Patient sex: F
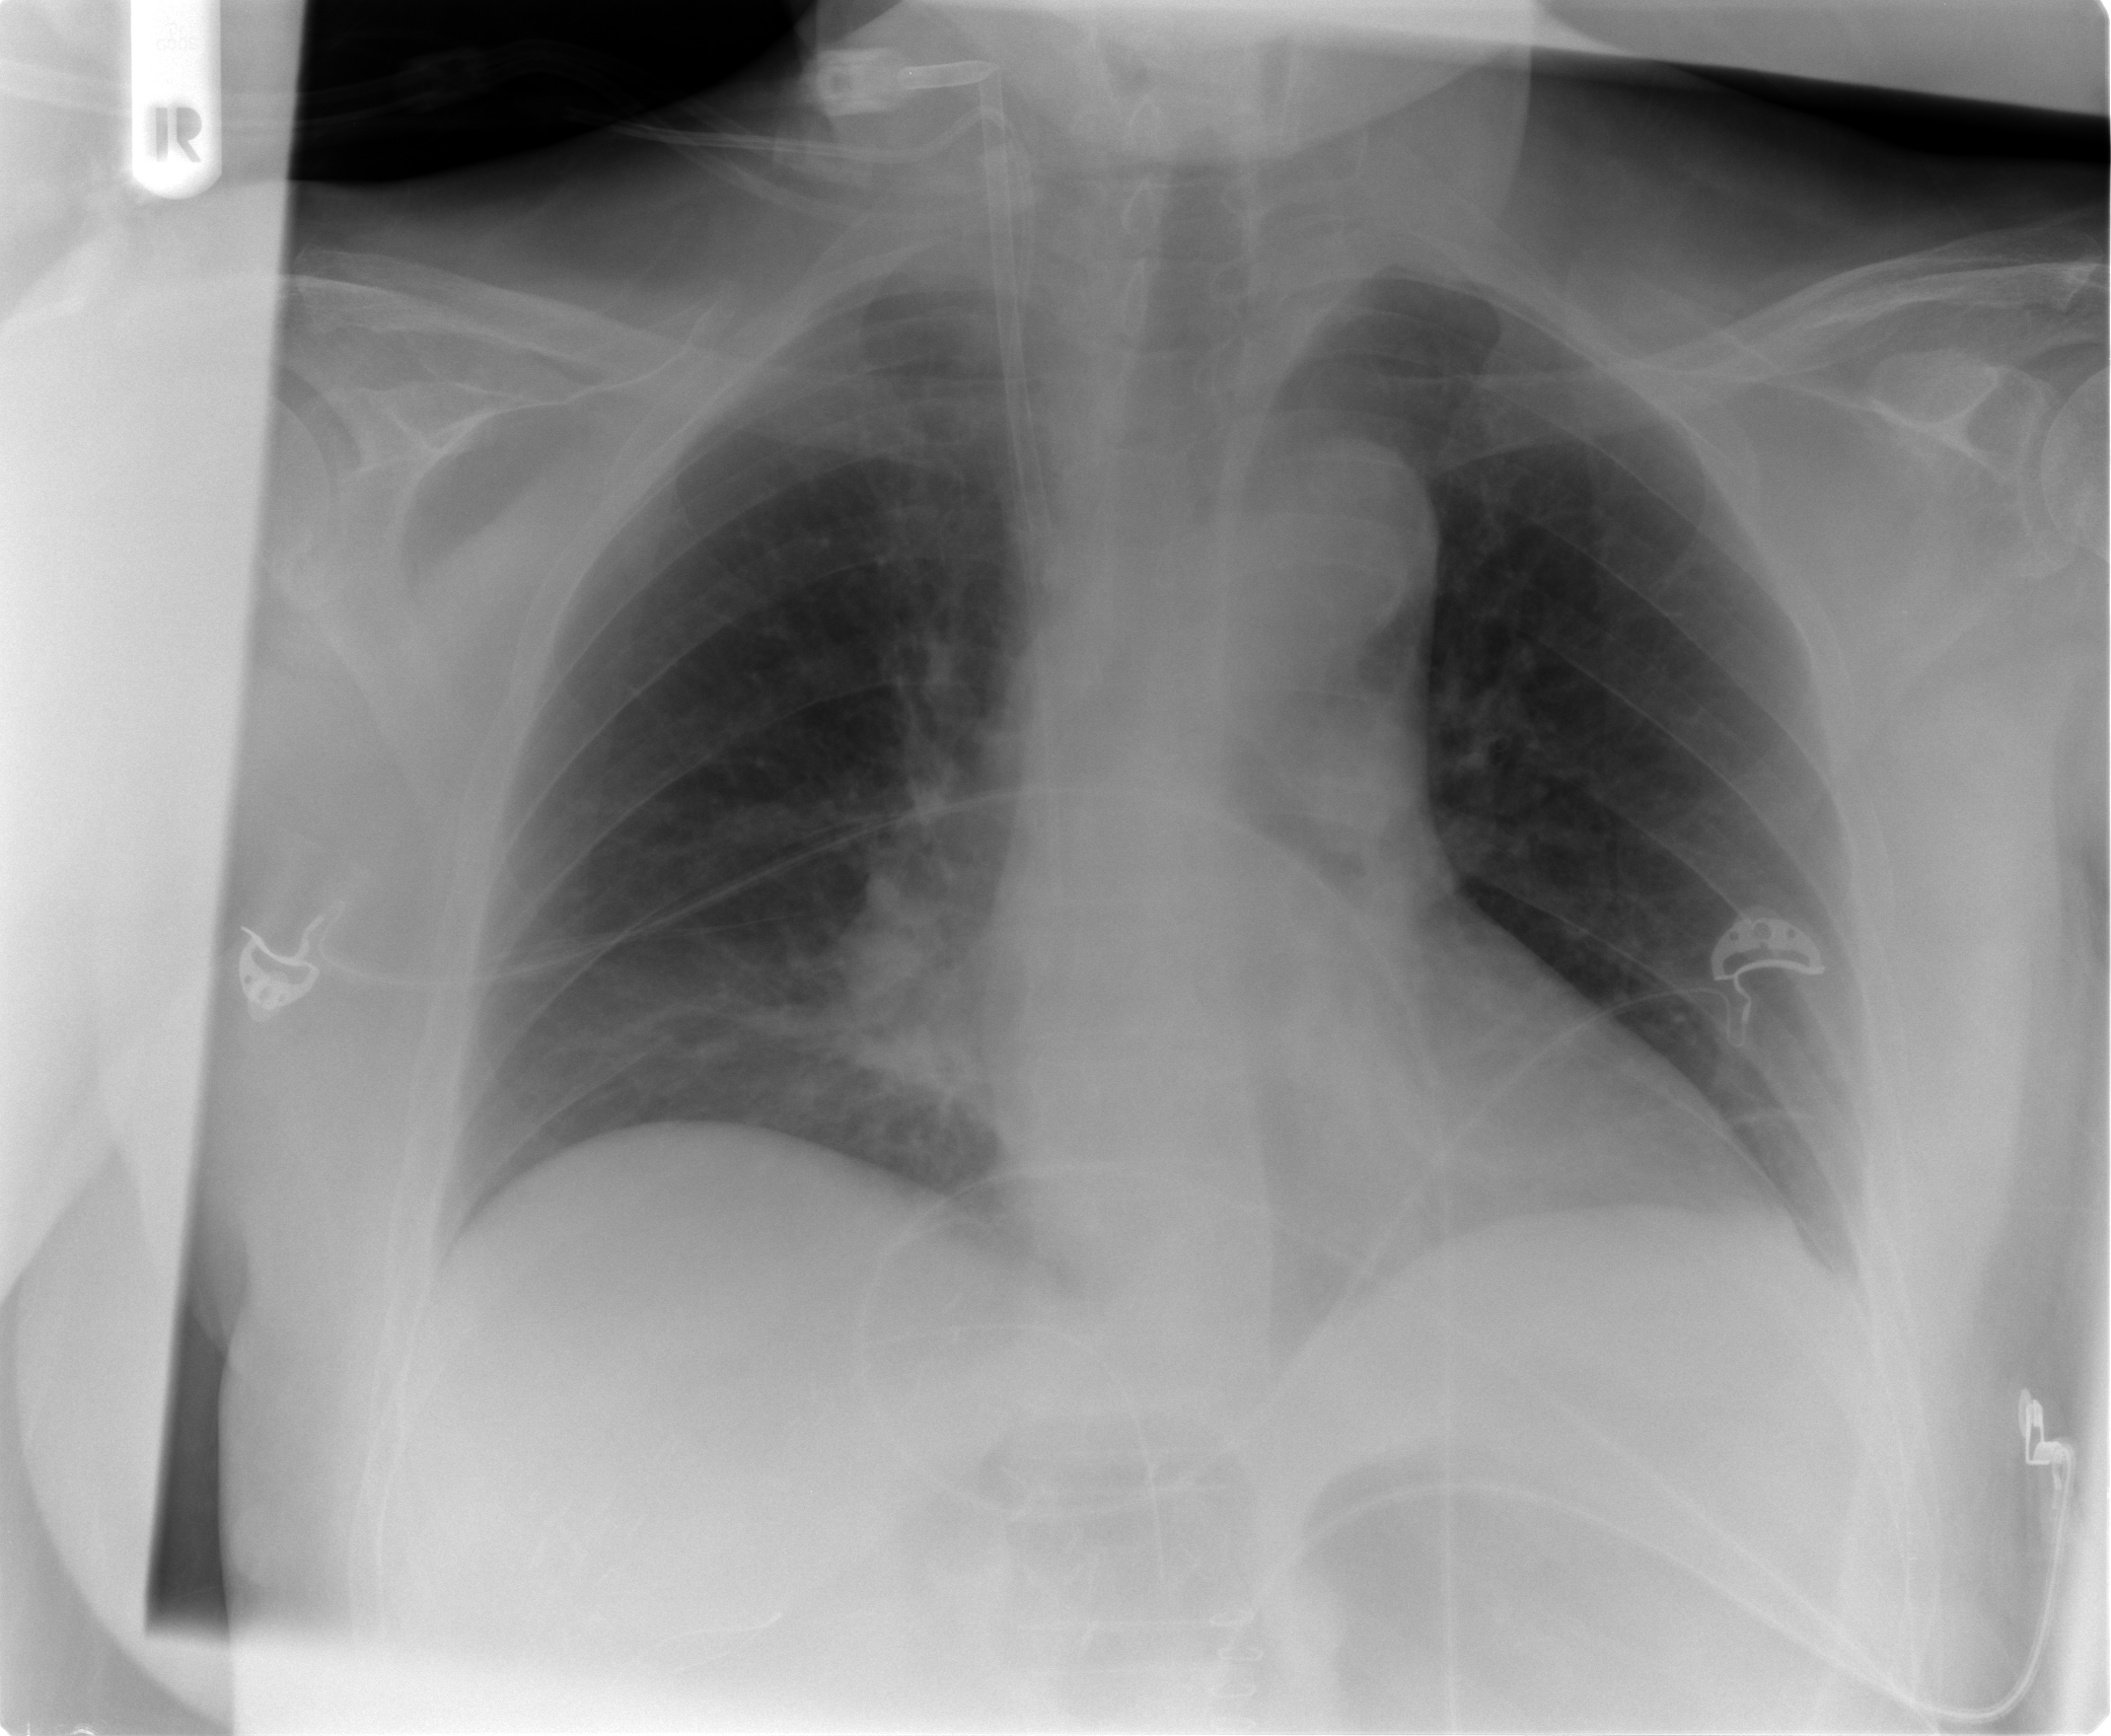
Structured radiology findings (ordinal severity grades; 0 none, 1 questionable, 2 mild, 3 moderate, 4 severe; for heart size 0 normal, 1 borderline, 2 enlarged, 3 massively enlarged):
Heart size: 0
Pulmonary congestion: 0
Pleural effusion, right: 0
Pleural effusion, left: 0
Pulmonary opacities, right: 1
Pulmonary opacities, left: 0
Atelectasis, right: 2
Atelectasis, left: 0